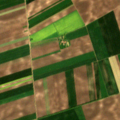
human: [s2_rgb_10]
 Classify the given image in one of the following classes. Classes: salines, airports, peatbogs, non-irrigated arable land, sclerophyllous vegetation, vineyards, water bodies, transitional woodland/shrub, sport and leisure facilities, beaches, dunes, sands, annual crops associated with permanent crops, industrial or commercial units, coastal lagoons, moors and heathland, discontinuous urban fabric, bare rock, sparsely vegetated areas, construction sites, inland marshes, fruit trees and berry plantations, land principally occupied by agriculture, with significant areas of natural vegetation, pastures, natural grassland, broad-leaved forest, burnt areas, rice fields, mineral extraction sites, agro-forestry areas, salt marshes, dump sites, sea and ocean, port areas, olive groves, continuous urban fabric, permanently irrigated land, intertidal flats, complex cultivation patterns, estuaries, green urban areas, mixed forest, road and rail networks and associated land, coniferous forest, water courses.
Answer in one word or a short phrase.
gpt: non-irrigated arable land